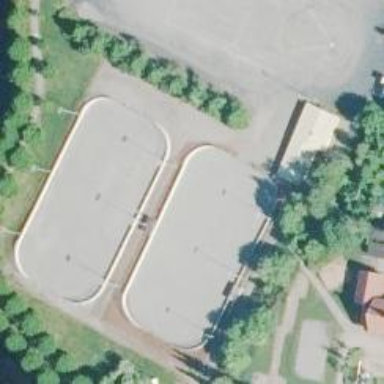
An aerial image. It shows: Pitch designated for ice skating and ice hockey activities.